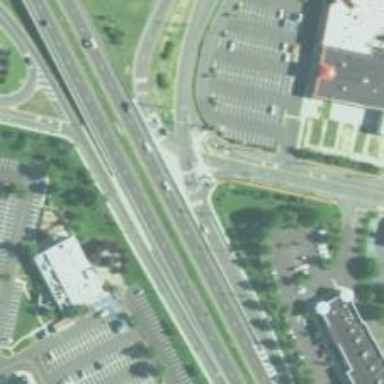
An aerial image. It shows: Trunk link highway.